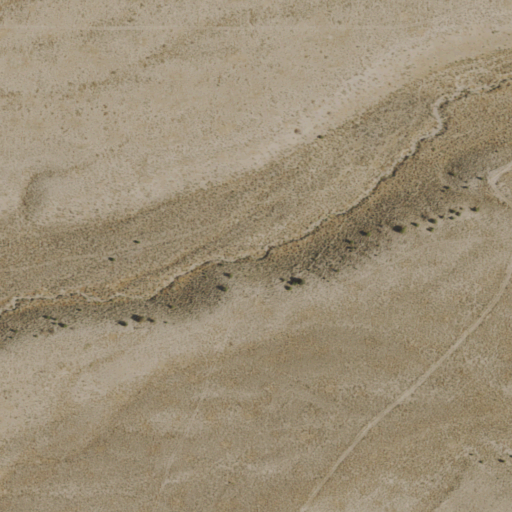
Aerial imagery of valley in Nevada named White River Pass Canyon containing only shrub